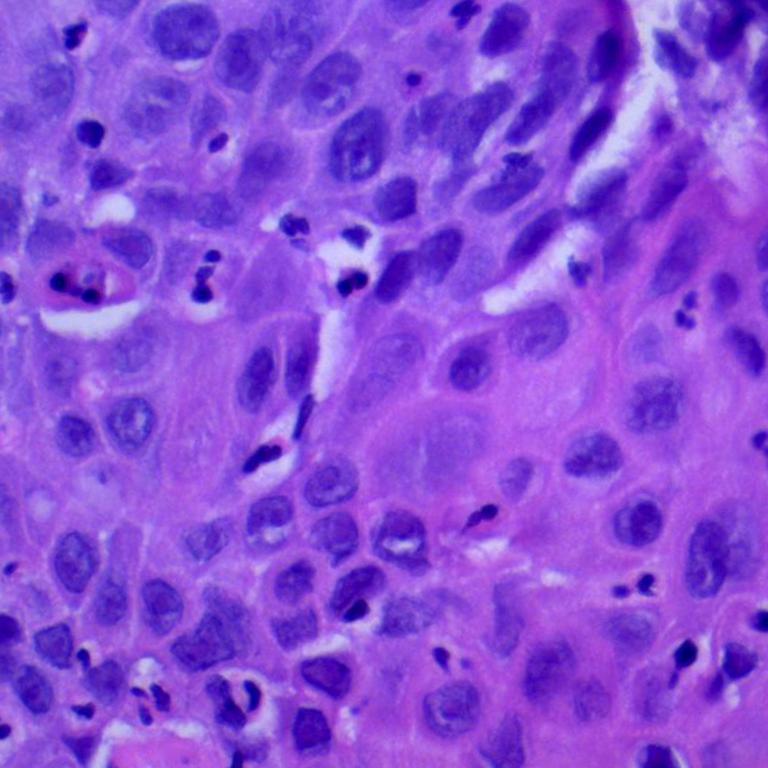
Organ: lung
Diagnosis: squamous carcinomas